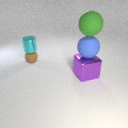
large blue rubber sphere above large purple metal cube